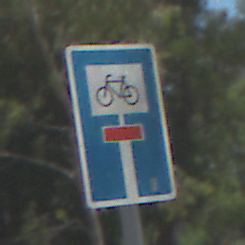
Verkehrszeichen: SackgasseRadverkehrDurchlaessig
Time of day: Midday
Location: Outdoor (Nature)
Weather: Clear
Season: NotSpecified
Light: Natural